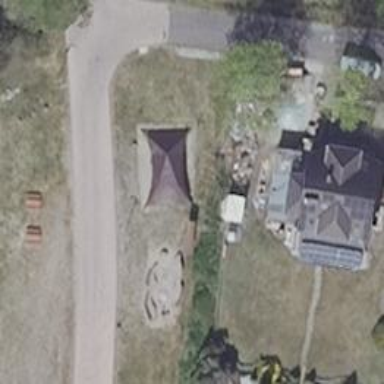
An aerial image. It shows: Weather shelter amenity designed to provide protection from the elements.